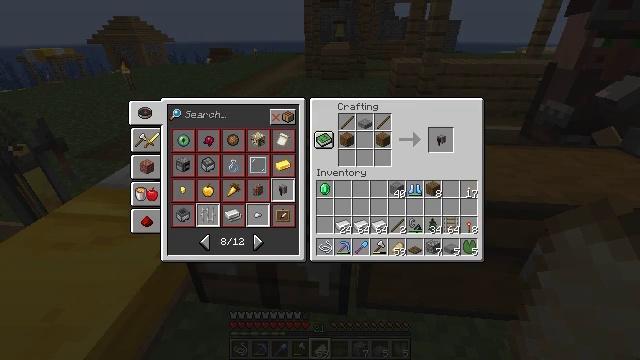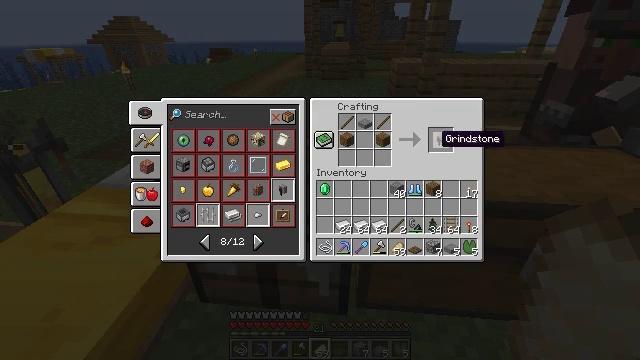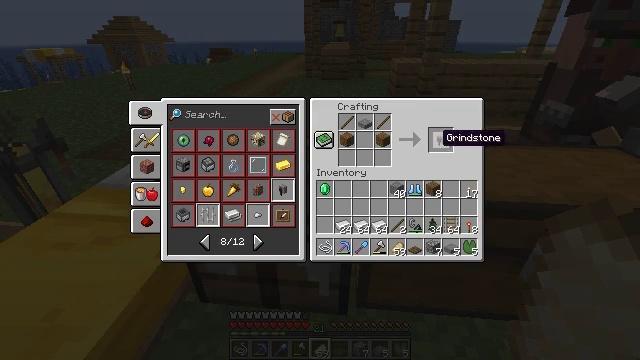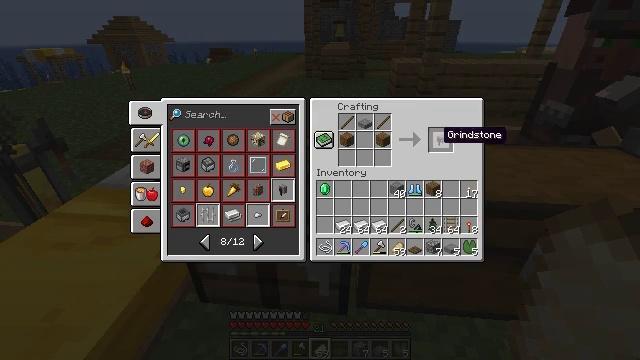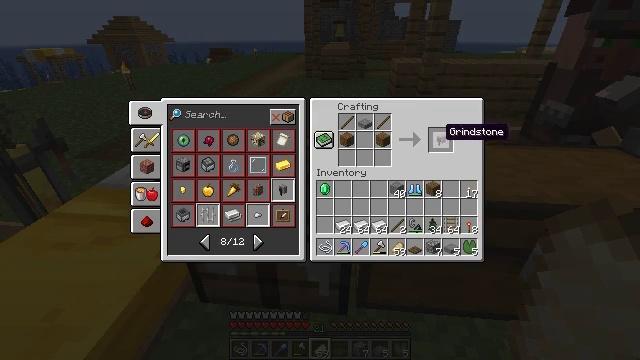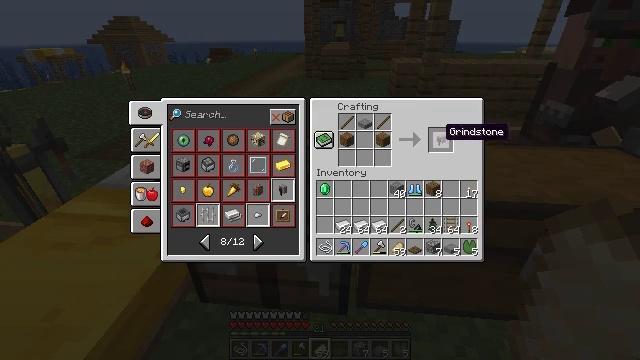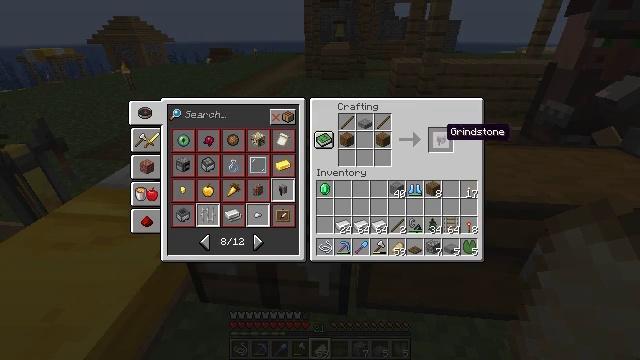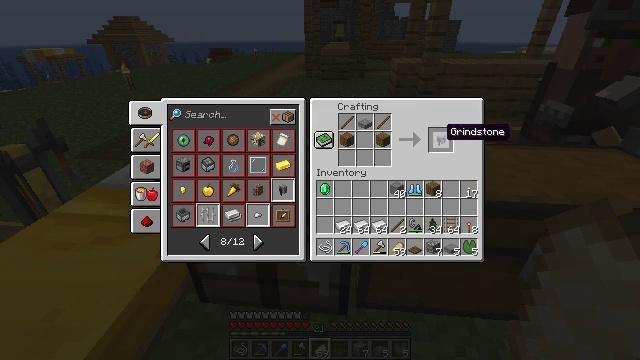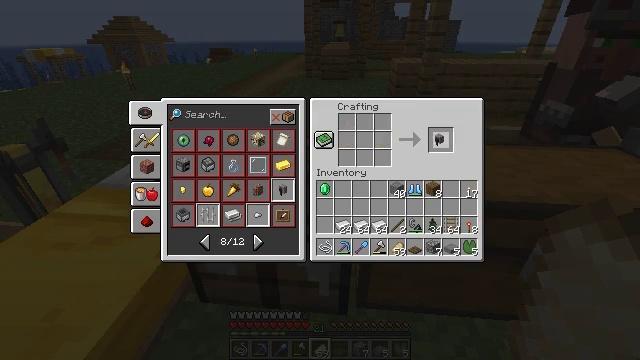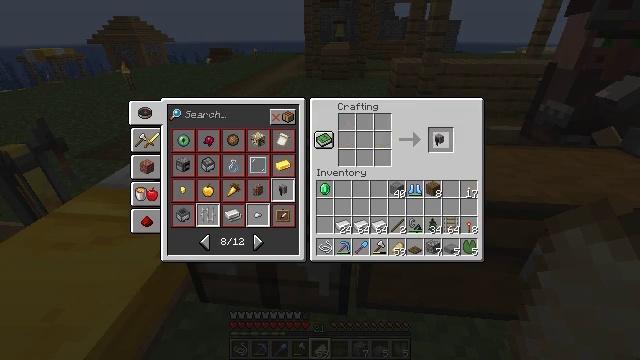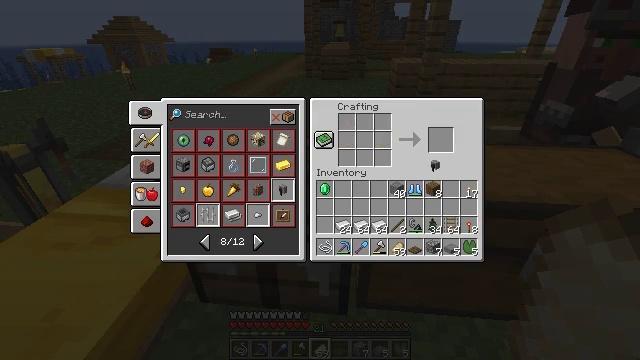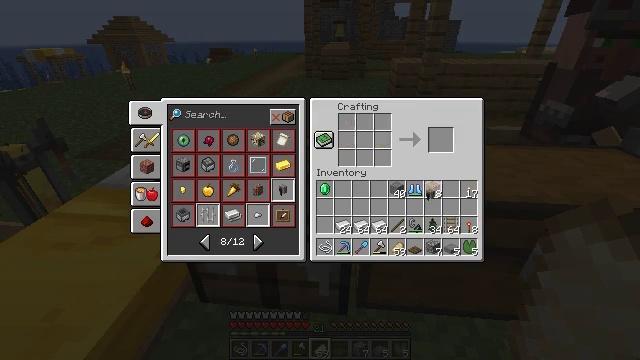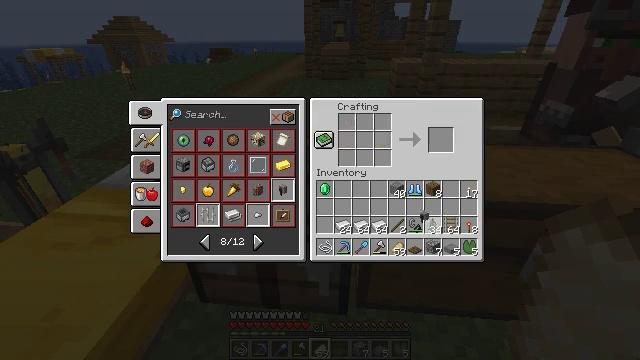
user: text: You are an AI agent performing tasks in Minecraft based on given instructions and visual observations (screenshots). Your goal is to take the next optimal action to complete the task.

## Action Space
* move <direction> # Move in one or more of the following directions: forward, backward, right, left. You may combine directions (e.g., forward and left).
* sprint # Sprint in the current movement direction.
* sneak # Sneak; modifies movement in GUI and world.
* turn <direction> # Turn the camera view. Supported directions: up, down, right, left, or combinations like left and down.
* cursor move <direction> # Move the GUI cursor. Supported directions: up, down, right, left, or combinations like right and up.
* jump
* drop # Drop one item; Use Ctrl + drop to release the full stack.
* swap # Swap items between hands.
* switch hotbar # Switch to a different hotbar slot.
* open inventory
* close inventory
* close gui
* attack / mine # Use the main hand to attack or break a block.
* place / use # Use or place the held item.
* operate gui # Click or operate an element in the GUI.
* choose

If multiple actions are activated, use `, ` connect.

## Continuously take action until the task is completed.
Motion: motion action
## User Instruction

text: Craft a grindstone.
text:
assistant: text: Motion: no_op
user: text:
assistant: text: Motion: no_op
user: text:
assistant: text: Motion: no_op
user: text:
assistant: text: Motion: no_op
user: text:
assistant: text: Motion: no_op
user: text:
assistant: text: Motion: no_op
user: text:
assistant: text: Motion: no_op
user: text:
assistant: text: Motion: operate gui
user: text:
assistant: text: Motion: operate gui
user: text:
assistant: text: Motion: cursor move down
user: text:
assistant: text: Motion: cursor move down
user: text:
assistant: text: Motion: cursor move down
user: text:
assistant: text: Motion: no_op